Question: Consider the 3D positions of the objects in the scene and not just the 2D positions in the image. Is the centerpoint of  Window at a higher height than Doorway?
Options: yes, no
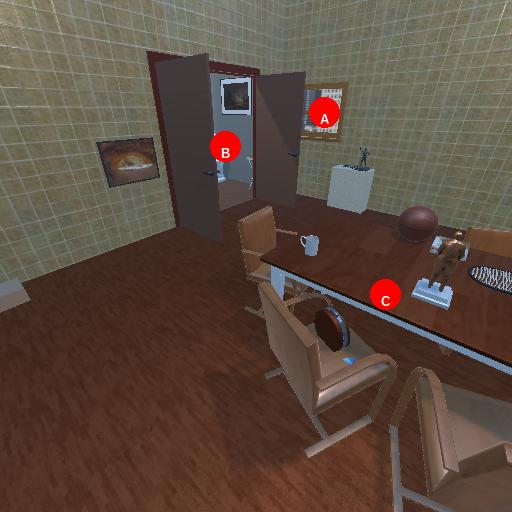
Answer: yes